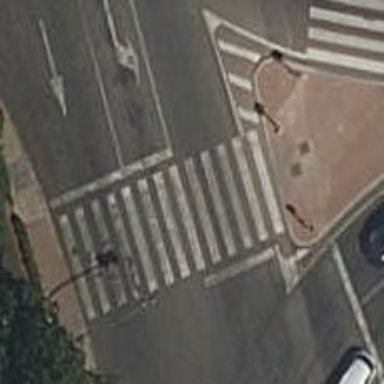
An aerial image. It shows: Road with traffic signals at crossing.